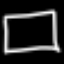
Label: square